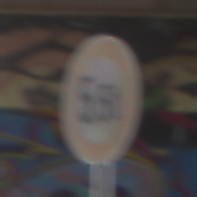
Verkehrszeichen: TatsaechlicheMasse
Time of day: Midday
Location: Roofed (Special)
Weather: Overcast
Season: NotSpecified
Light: Natural